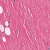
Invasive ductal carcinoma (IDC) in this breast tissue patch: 0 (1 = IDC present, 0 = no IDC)